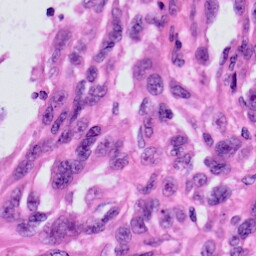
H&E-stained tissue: Skin